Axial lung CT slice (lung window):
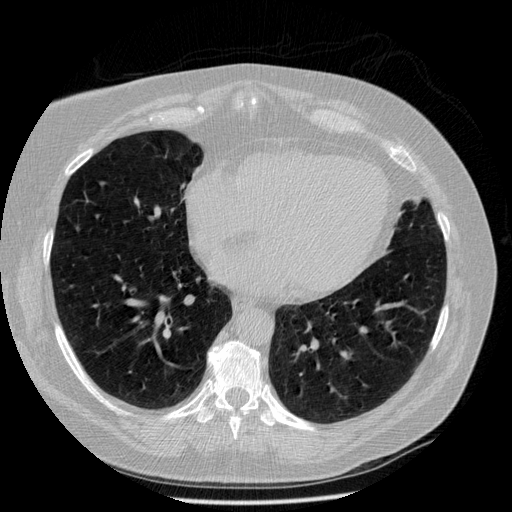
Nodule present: no